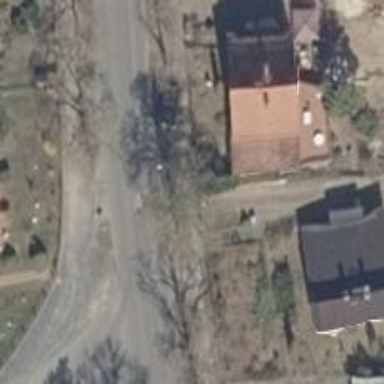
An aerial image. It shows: Driveway.